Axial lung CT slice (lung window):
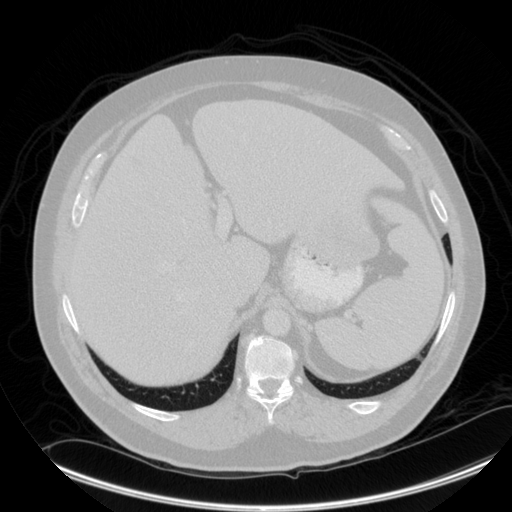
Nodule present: no